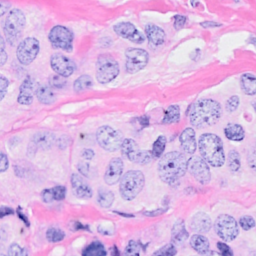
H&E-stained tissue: Breast